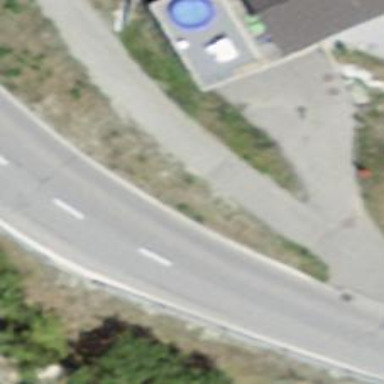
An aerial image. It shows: Asphalt alley designated as service road.